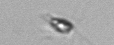
Label: Calciopappus